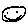
Label: smiley face